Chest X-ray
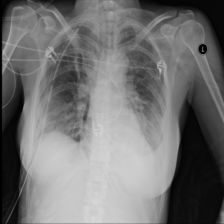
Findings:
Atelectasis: negative
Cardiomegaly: negative
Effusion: positive
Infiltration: negative
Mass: negative
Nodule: negative
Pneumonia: negative
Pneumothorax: positive
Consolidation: positive
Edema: negative
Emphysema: negative
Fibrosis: negative
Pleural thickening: negative
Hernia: negative